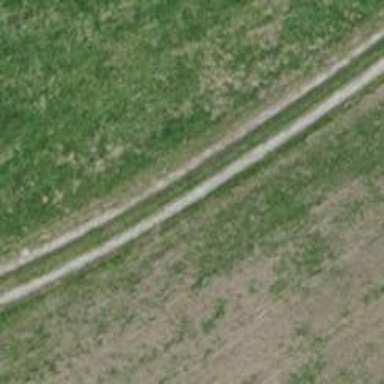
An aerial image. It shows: Ground track with grade 4 track type.